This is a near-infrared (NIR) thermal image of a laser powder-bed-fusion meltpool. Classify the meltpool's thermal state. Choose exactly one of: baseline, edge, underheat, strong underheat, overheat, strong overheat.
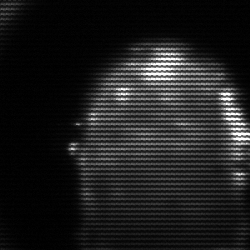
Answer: baseline